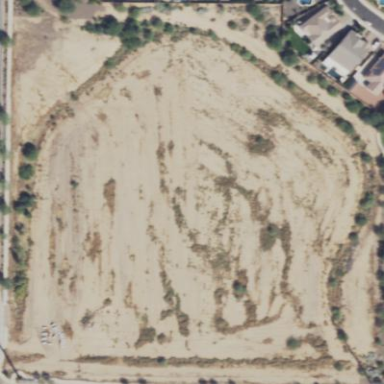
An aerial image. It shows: Brownfield site.